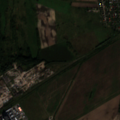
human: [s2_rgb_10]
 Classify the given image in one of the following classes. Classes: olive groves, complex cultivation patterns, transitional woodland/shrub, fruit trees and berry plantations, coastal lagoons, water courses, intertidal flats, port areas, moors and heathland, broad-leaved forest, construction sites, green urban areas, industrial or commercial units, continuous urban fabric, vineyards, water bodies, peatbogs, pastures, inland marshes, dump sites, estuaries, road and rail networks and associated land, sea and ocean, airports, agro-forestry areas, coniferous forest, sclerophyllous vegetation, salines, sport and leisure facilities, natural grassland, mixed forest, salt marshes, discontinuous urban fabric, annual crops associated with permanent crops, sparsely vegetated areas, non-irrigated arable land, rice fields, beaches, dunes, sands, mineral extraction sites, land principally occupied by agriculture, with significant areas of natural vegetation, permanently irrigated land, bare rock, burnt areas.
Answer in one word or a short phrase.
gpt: discontinuous urban fabric, industrial or commercial units, non-irrigated arable land, pastures, land principally occupied by agriculture, with significant areas of natural vegetation